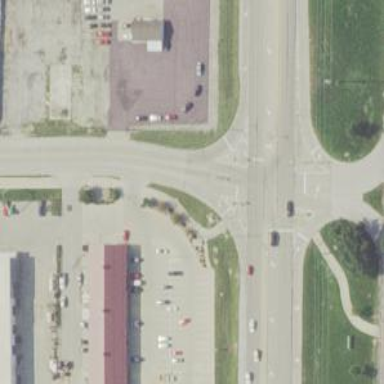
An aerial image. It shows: Asphalt road with secondary link designation.